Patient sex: M
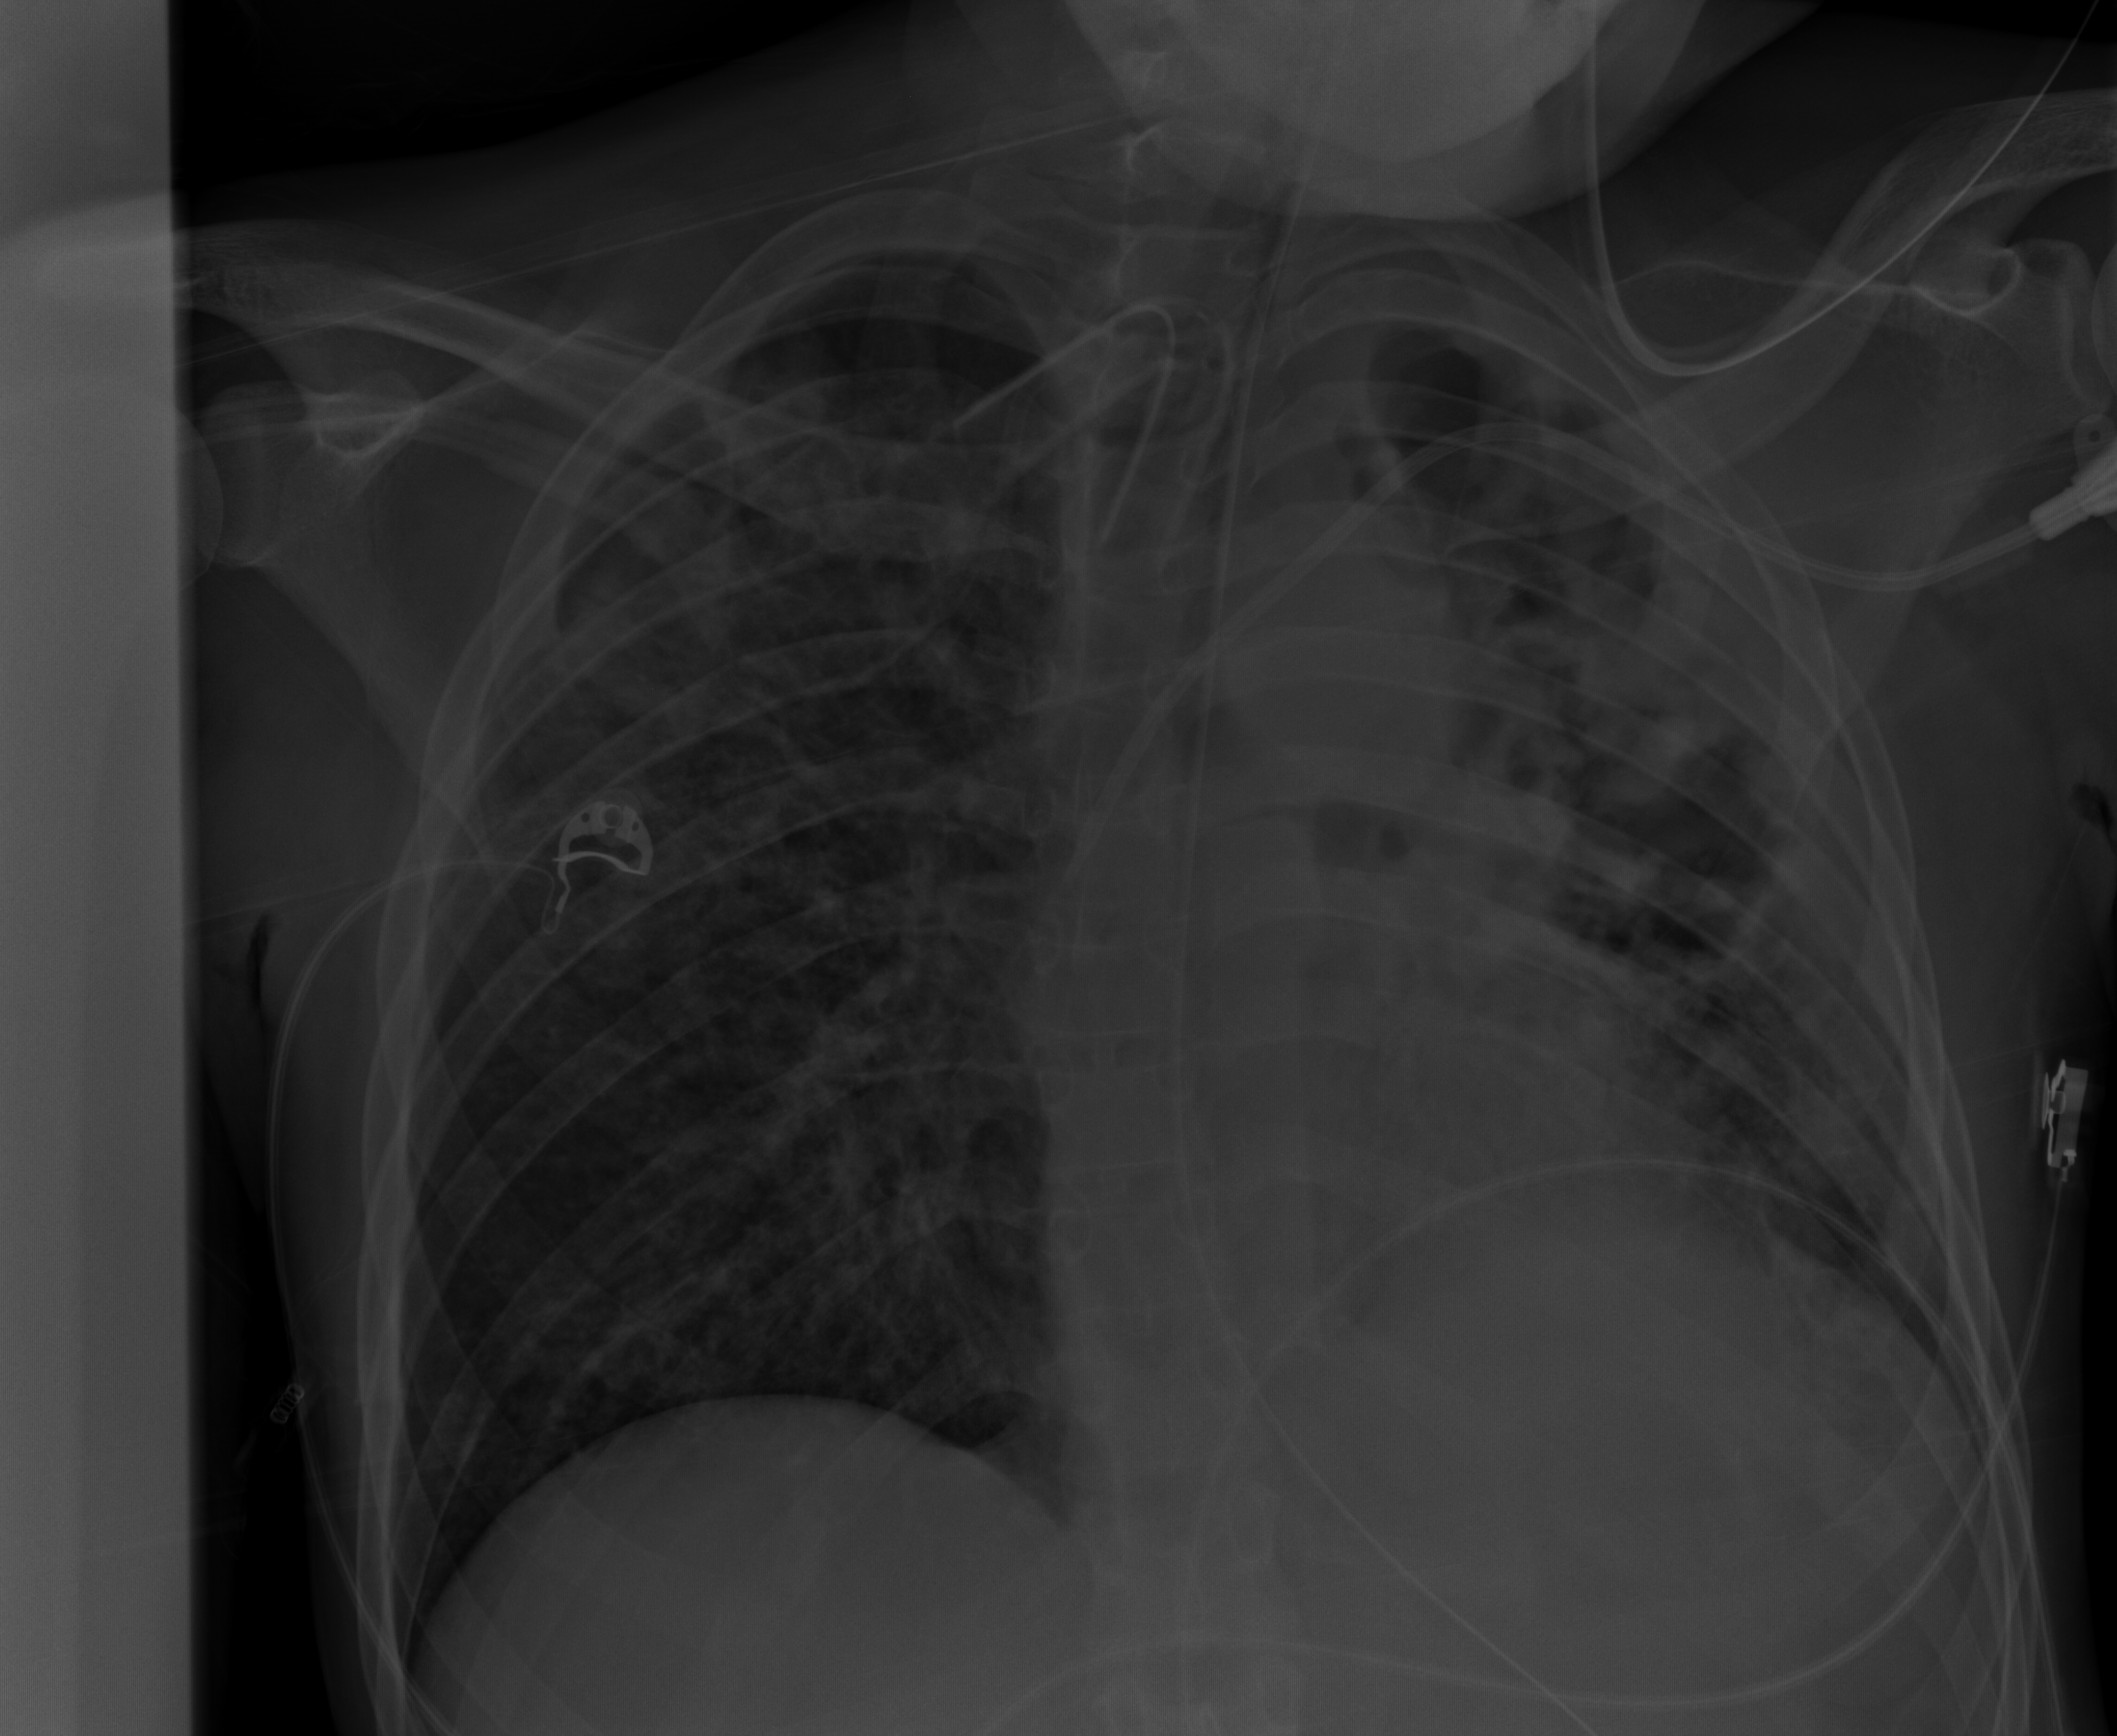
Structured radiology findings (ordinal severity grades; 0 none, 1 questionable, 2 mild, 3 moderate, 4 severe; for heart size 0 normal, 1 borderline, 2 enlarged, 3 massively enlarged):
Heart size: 0
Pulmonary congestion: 0
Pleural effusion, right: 0
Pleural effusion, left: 0
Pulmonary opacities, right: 2
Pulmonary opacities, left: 3
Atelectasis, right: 2
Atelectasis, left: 3